Field crop: maize
Growth stage: 2
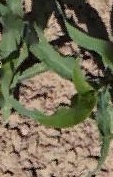
Species: maize